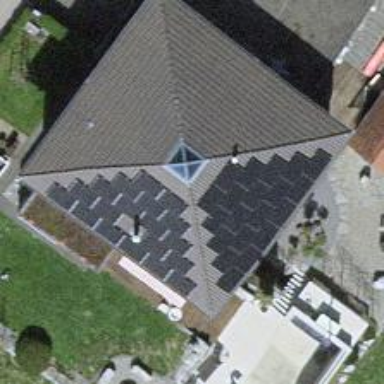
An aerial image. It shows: Solar power generator using photovoltaic panels.